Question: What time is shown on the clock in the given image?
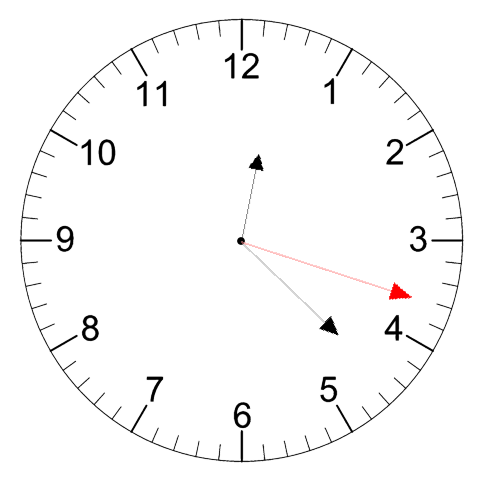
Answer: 12:22:18